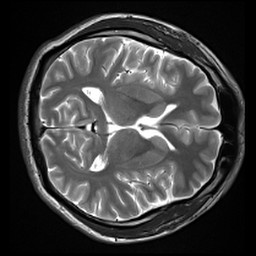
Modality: inplaneT2
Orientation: axial
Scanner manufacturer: siemens
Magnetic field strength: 3 T
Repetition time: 7.02 s
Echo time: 0.069 s